Question: I am trying to solve a problem which is somewhat similar to the bin packing problem. In this problem I have to assign jobs to film manufacturing machines where the machines have different film widths. All the machines must have the same amount of useage. Each roll has a specific width. Multiple jobs can be completed by the machine was long as the sum of all the job widths are less than the machine film width.
I have modeled it as a bin packing problem. Because I needed to make sure that all the machines have the same number of rolls I have the bins as a 2-d array where each type has multiple bins.
In my formuation
c is the capacity of the machine, x is a binary variable which specifies if a bin is being used, y is a binary variable which specifies if a roll is assigned to a bin. The overall objective is to minimize the waste generated.

Based on this, I wrote python code using pulp
'''
from pulp import *
prob = LpProblem("Production Problem",LpMinimize)
capacity = [1350, 2100]
rolls = [970, 1050, 970, 1100, 1050, 500, 500, 500, 1050, 1350,1200, 370]
I = range(2) # machine film width
J = range(10) # bins for each machine film width
K = range(len(rolls)) # number of rolls in total
# variable to determine wether a particular bin is used
x = LpVariable.dicts(name = "Bin", indexs = ((i,j) for i in I for j in J), cat = 'Binary')
# variable to determine if roll is assigned to a particular bin
y = LpVariable.dicts(name = "RollBin", indexs = ((i,j, k) for i in I for j in J for k in K), cat = 'Binary')
# variable to calculate wastage
w = LpVariable(name = 'wastage', lowBound = 0, cat = LpInteger)
w = LpVariable(name = 'wastage')
for j in J:
for i in I:
firstPart = capacity[i] * x[(i,j)]
for k in K:
secondPart = rolls[k] * y[(i,j,k)]
w += firstPart - secondPart
prob+=w
#each roll is assigned to exactly 1 bin
for k in K:
prob += lpSum([y[(i,j,k)] for i in I for j in J]) == 1
#bin size is not exceeded
for i in I:
for j in J:
prob += lpSum(rolls[k] * y[(i,j,k)] for k in K) - capacity[i] * x[(i,j)] <= 0
# similar number of bins of each type are used
# for i in range(0,len(capacity)-1):
# prob+= lpSum(x[(i,j)] for j in J) - lpSum(x[(i + 1,j)] for j in J) <= 2
prob+= x[(i,j)] == x[i+1,j] for i in I for j in J
status = prob.solve()
print(prob)
for v in prob.variables():
if v.varValue > 0:
print(v.name, "=", v.varValue)
print(value(prob.objective))
print(LpStatus[status])
'''
My first problem is that I am not sure how to specify the last constraint. Right now it throws an error. Secondly, I tried removing the constraint and got an objective value of 0 which is definitely wrong. I thought that the first constraint would ensure that all the rolls would be assigned to a machine but when I printed out the solution, none of the rolls were assigned and none of the machines(bins) were being used.
Can someone please help me out here. Is there something wrong with my formuation?
[Update]: Only the original question is included now.
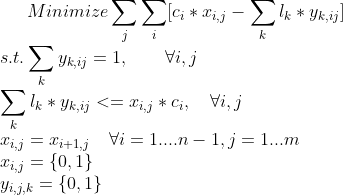
Answer: > My first problem is that I am not sure how to specify the last
constraint. Right now it throws an error.
Constraint in correct format:
'''
for i in I[:-1]:
for j in J:
prob += x[i,j] == x[i+1,j]
'''
> Secondly, I tried removing the constraint and got an objective value
of 0 which is definitely wrong. I thought that the first constraint
would ensure that all the rolls would be assigned to a machine but
when I printed out the solution, none of the rolls were assigned and
none of the machines(bins) were being used.
There are some other minor issues.
In this block:
'''
w = LpVariable(name = 'wastage')
for j in J:
for i in I:
firstPart = capacity[i] * x[(i,j)]
for k in K:
secondPart = rolls[k] * y[(i,j,k)]
w += firstPart - secondPart
prob+=w
'''
'secondPart' is updated all the time, and it ends up taking the value of the last 'k' only. You probably don't want this. Also, my understanding is that the expression 'w+=' adds terms to the objective function. However, 'prob+=w' adds 'w' on top of the other terms that have been added, and since 'w' is a continuous unbounded variable, the problem is unbounded. I added a lower bound of zero at 'w' and it worked OK.
Correct block:
'''
w = LpVariable(name = 'wastage', lowBound=0)
for j in J:
for i in I:
firstPart = capacity[i] * x[(i,j)]
secondPart = lpSum(rolls[k] * y[(i,j,k)] for k in K)
w += firstPart - secondPart
prob+=w
'''
All code amended (I removed the solver because I do not have it):
'''
from pulp import *
prob = LpProblem("Production Problem",LpMinimize)
capacity = [1350, 2100]
rolls = [970, 1050, 970, 1100, 1050, 500, 500, 500, 1050, 1350,1200, 370, 370]
I = range(2) # machine film width
J = range(10) # bins for each machine film width
K = range(len(rolls)) # number of rolls in total
# variable to determine wether a particular bin is used
x = LpVariable.dicts(name = "Bin", indexs = ((i,j) for i in I for j in J), lowBound = 0, upBound = 1, cat = 'Integer')
# variable to determine if roll is assigned to a particular bin
y = LpVariable.dicts(name = "RollBin", indexs = ((i,j, k) for i in I for j in J for k in K), lowBound = 0, upBound = 1, cat = 'Integer')
w = LpVariable(name = 'wastage', lowBound=0)
for j in J:
for i in I:
firstPart = capacity[i] * x[(i,j)]
secondPart = lpSum(rolls[k] * y[(i,j,k)] for k in K)
w += firstPart - secondPart
prob+=w
#prob += lpSum(capacity[i] * x[(i,j)] - lpSum(rolls[k]*y[(i,j,k)] for k in K) for i in I for j in J)
for k in K:
prob += lpSum([y[(i,j,k)] for i in I for j in J]) == 1
for k in K:
prob += lpSum([rolls[k] * y[(i,j,k)] for i in I for j in J]) <= lpSum([capacity[i] * x[(i,j)] for i in I for j in J])
for i in I[:-1]:
for j in J:
prob += x[i,j] == x[i+1,j]
status = prob.solve()
print(prob)
for v in prob.variables():
if v.varValue > 0:
print(v.name, "=", v.varValue)
print(value(prob.objective))
print(LpStatus[status])
'''
Solution output:
'''
('Bin_(0,_9)', '=', 1.0)
('Bin_(1,_9)', '=', 1.0)
('RollBin_(0,_3,_7)', '=', 1.0)
('RollBin_(0,_4,_12)', '=', 1.0)
('RollBin_(0,_6,_5)', '=', 1.0)
('RollBin_(0,_7,_10)', '=', 1.0)
('RollBin_(1,_0,_2)', '=', 1.0)
('RollBin_(1,_0,_6)', '=', 1.0)
('RollBin_(1,_2,_0)', '=', 1.0)
('RollBin_(1,_3,_11)', '=', 1.0)
('RollBin_(1,_4,_3)', '=', 1.0)
('RollBin_(1,_6,_1)', '=', 1.0)
('RollBin_(1,_8,_4)', '=', 1.0)
('RollBin_(1,_9,_8)', '=', 1.0)
('RollBin_(1,_9,_9)', '=', 1.0)
-7530.0
Optimal
'''
Note also that Erwin's comment is true: 'x_{ij}' is over-engineered. I did not touch on this, but it is indeed a good idea to give a single index to 'x'.
I hope this helps!